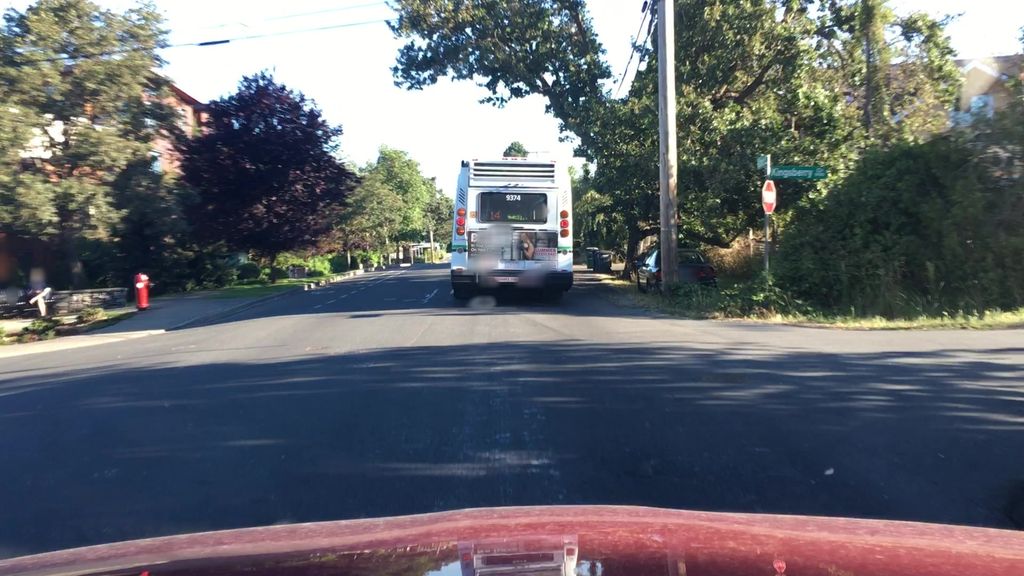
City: victoria